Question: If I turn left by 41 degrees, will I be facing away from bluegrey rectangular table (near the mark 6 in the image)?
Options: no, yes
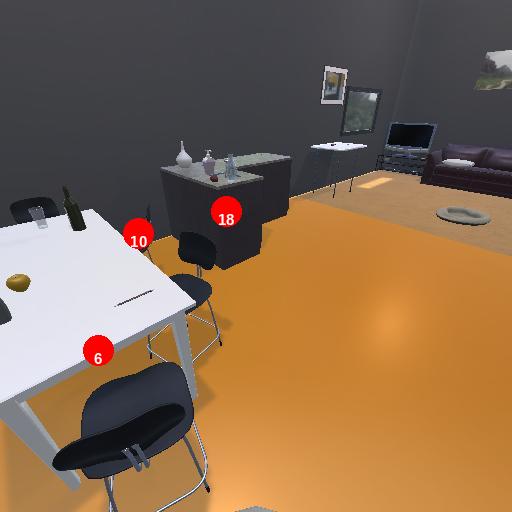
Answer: no